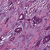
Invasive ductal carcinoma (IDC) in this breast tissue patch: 1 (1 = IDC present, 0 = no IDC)